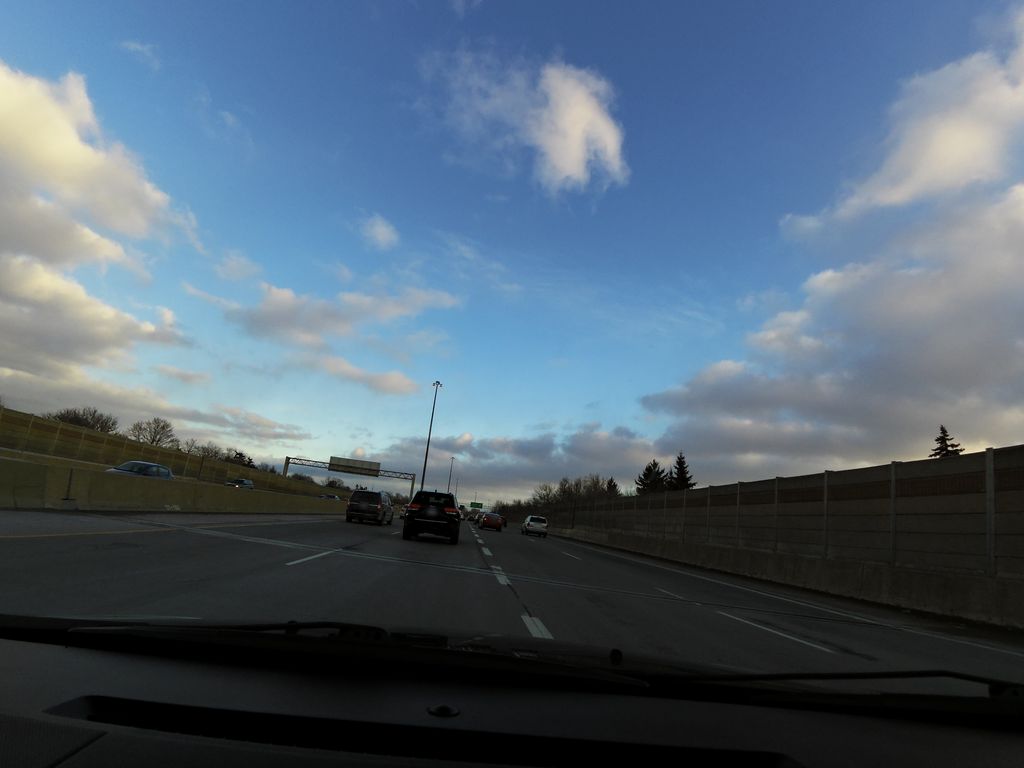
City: kitchener-waterloo